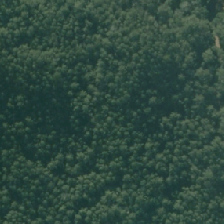
Land cover: indigenous_forest